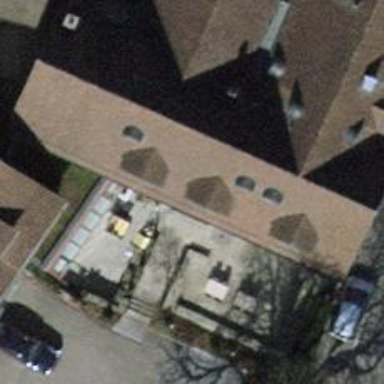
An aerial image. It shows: Restaurant.